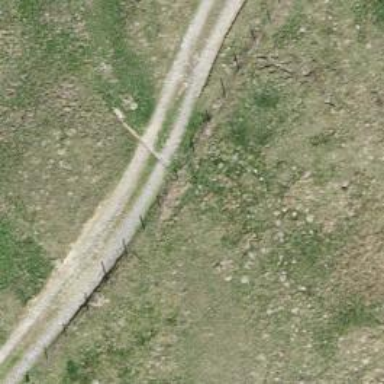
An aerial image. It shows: Track with grade 4 track type.